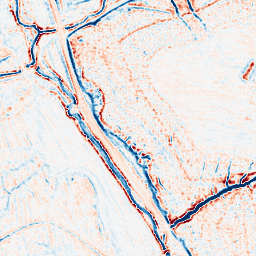
Category: edge_preserving
Decomposition family: bilateral
Decomposition parameters: d: 9
sigma_color: 100
sigma_space: 100
Upsampling method: sinc_blackman
Upsampling parameters: scale: 8
kernel_size: 16
Upsampling scale: 8